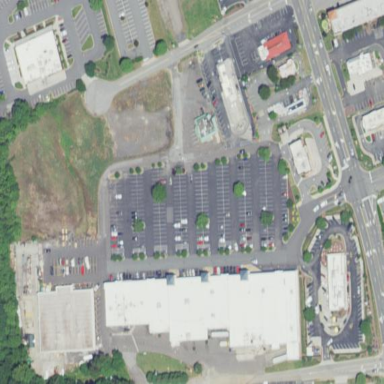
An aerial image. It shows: Retail area.